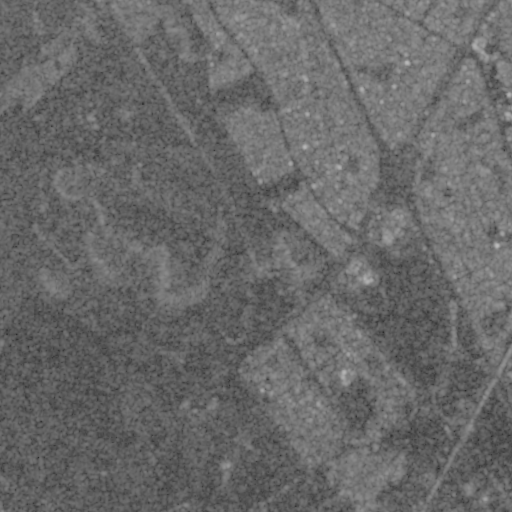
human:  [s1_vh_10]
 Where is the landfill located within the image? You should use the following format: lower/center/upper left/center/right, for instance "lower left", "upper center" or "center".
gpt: The landfill is located in the lower right of the image.
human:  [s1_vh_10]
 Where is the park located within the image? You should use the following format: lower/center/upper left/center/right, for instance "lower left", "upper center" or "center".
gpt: The park is located in the right of the image.
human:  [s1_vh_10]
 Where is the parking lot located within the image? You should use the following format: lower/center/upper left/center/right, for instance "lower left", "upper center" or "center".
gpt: The parking lot is located in the upper right of the image.
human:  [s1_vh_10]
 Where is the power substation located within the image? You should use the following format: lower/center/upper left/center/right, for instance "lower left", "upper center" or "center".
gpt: The power substation is located in the lower center of the image.
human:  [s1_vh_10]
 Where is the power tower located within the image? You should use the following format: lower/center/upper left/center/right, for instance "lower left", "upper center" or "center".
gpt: The power tower is located in the lower of the image.
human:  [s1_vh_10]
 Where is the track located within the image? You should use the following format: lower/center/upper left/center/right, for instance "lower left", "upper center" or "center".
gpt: There is no track in the image.

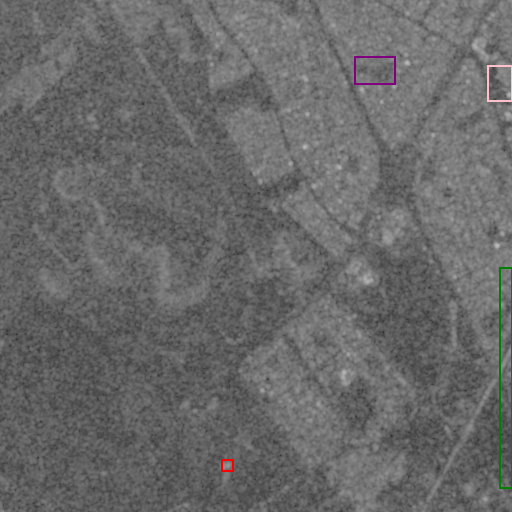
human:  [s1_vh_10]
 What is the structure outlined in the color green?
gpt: The structure outlined in green is a landfill.
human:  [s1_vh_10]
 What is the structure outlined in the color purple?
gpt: The structure outlined in purple is a park.
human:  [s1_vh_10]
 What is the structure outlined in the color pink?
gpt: The structure outlined in pink is a parking lot.
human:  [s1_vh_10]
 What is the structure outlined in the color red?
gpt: The structure outlined in red is a power substation.
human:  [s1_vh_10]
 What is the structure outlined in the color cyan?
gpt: There is no cyan outline.